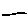
Label: line